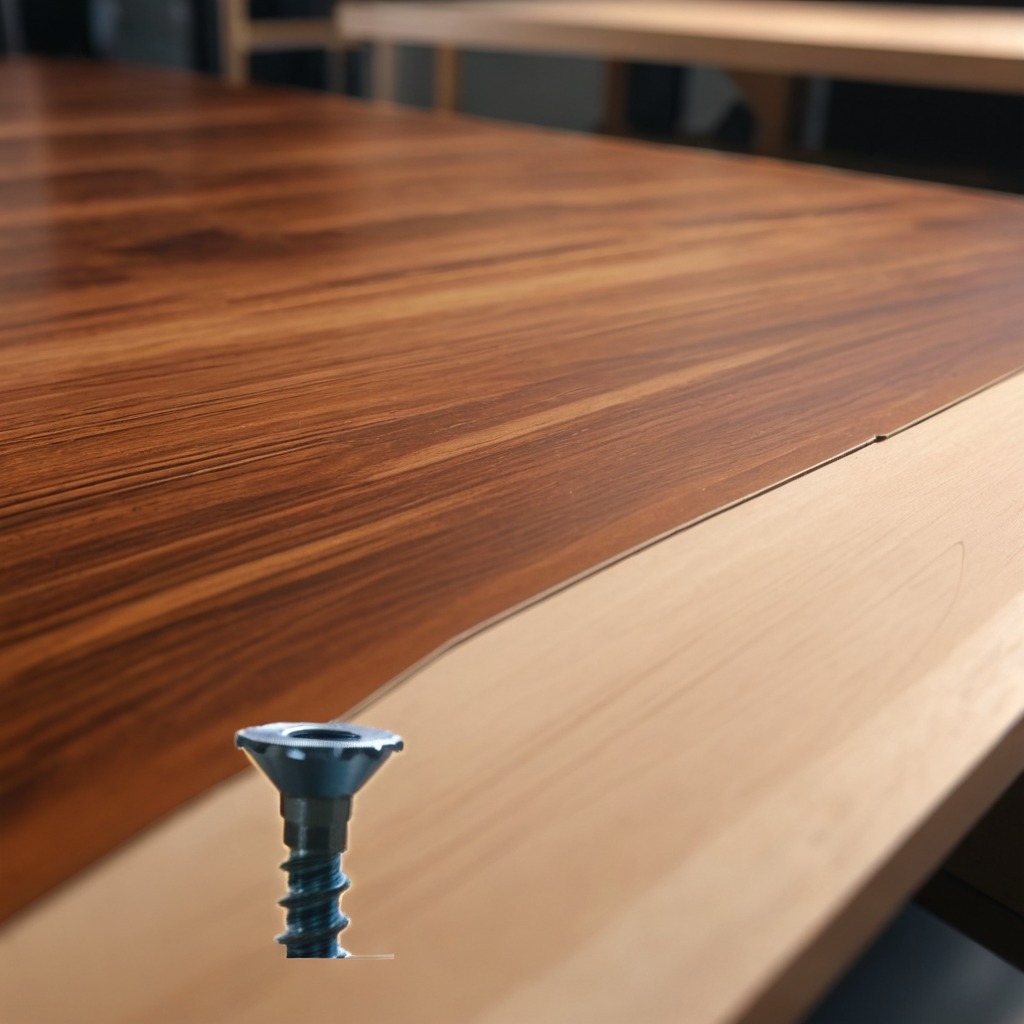
A metal screw is lying on the wooden table in a carpentry studio.